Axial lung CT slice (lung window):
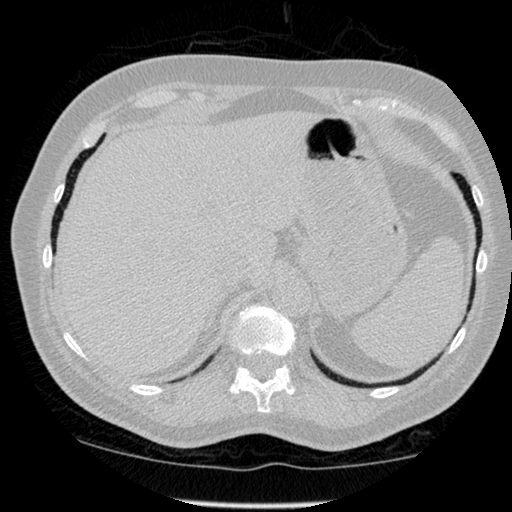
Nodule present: no